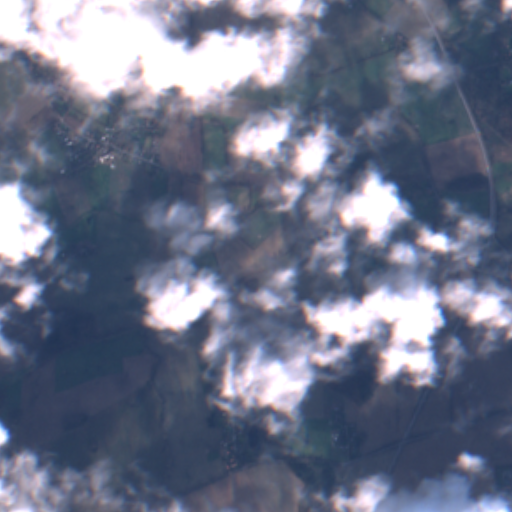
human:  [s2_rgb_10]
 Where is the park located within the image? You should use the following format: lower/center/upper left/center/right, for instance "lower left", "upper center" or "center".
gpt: The park is located in the upper right of the image.
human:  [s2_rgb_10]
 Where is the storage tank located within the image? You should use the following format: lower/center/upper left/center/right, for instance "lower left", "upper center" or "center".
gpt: The storage tank is located in the lower of the image.
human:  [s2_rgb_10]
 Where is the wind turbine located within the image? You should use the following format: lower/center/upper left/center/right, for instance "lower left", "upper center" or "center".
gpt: The wind turbine is located in the lower right of the image.
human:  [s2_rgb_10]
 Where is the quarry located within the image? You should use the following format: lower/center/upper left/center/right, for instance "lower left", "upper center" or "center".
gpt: There is no quarry in the image.